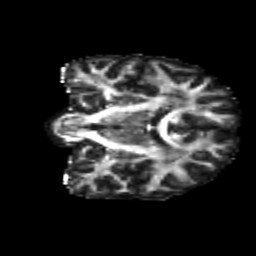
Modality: FA
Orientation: coronal
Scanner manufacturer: siemens
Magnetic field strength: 3 T
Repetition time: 4.16 s
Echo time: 0.0806 s